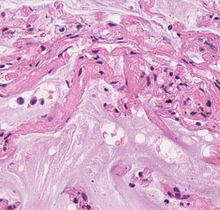
Tumor epithelial tissue: no
Tumor-associated stroma tissue: no
Normal tissue: yes